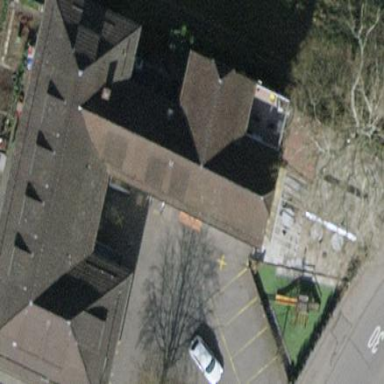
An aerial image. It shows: Building with half-hipped roof made of rosybrown roof tiles. The roof is oriented along the structure.